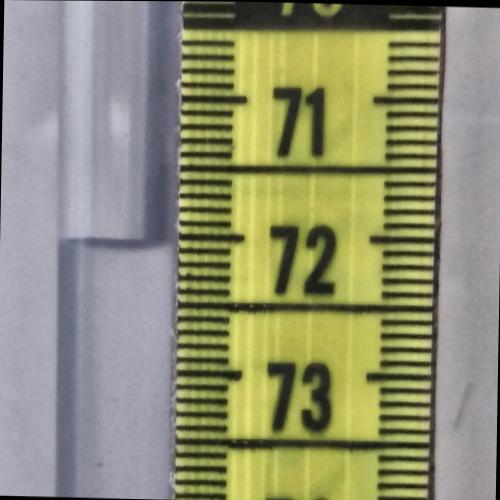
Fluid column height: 72.1 cm